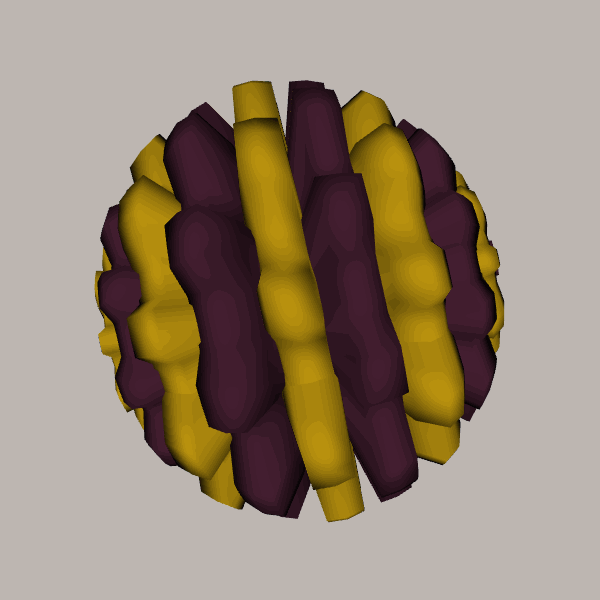
Background: light